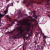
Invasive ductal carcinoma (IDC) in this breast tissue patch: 0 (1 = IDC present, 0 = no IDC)